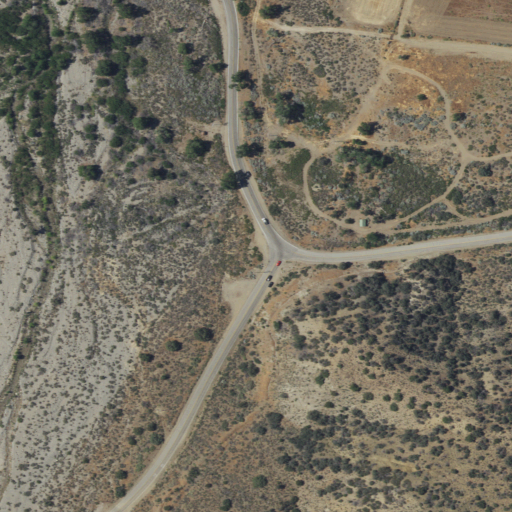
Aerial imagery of valley in California named Shoemaker Canyon containing shrub, woody wetlands, open development, herbaceous wetlands, low intensity development, and grassland